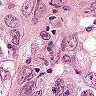
Metastatic tissue present: yes